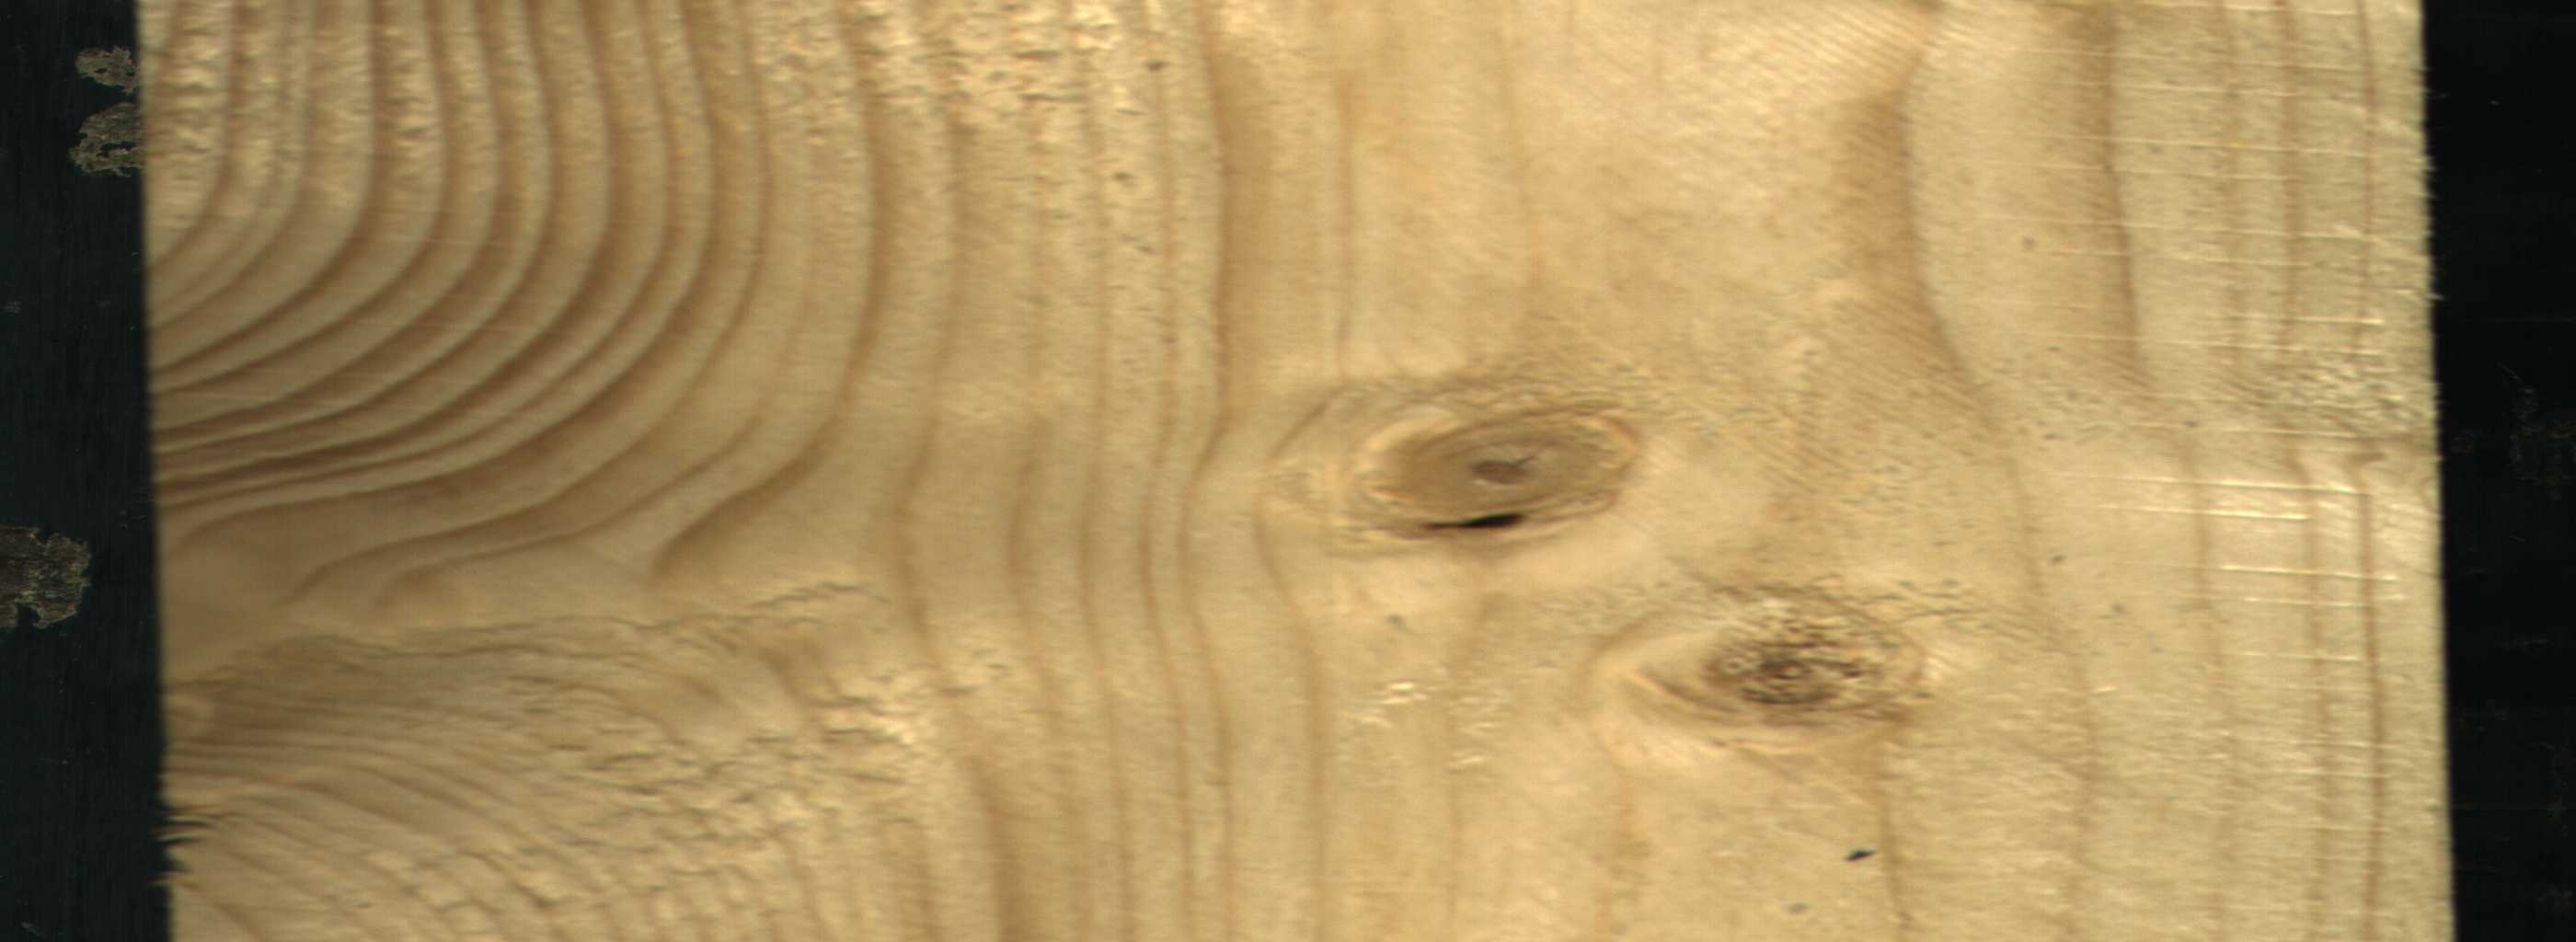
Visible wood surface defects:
Live_Knot
Live_Knot